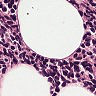
Metastatic tissue present: no